Question: So I am trying to create a router. I intended to route directly to a view in the body such as..
'''
struct MyView: View {
let page: Page
var body: some View {
router(page: page)
}
}
'''
In the body I tried to declare a function...
'''
func router(page: Page) -> View
'''
which gave me the error:
'''
Protocol 'View' can only be used as a generic constraint because it has Self or associated type requirements
'''
so I then made it
'''
func router<T: View>(page: Page) -> T
'''
then in the body I used a switch statement:
'''
func router<T: View>(page: Page) -> T {
switch page {
case .page1:
return Page1()
....
}
}
'''
then Xcode recommended that I cast all returned views 'as! T'
which ultimately led me to the generic warning against generics as been below:

I search SO for this problem and there are many variants but none led to me understand why this doesn't work.
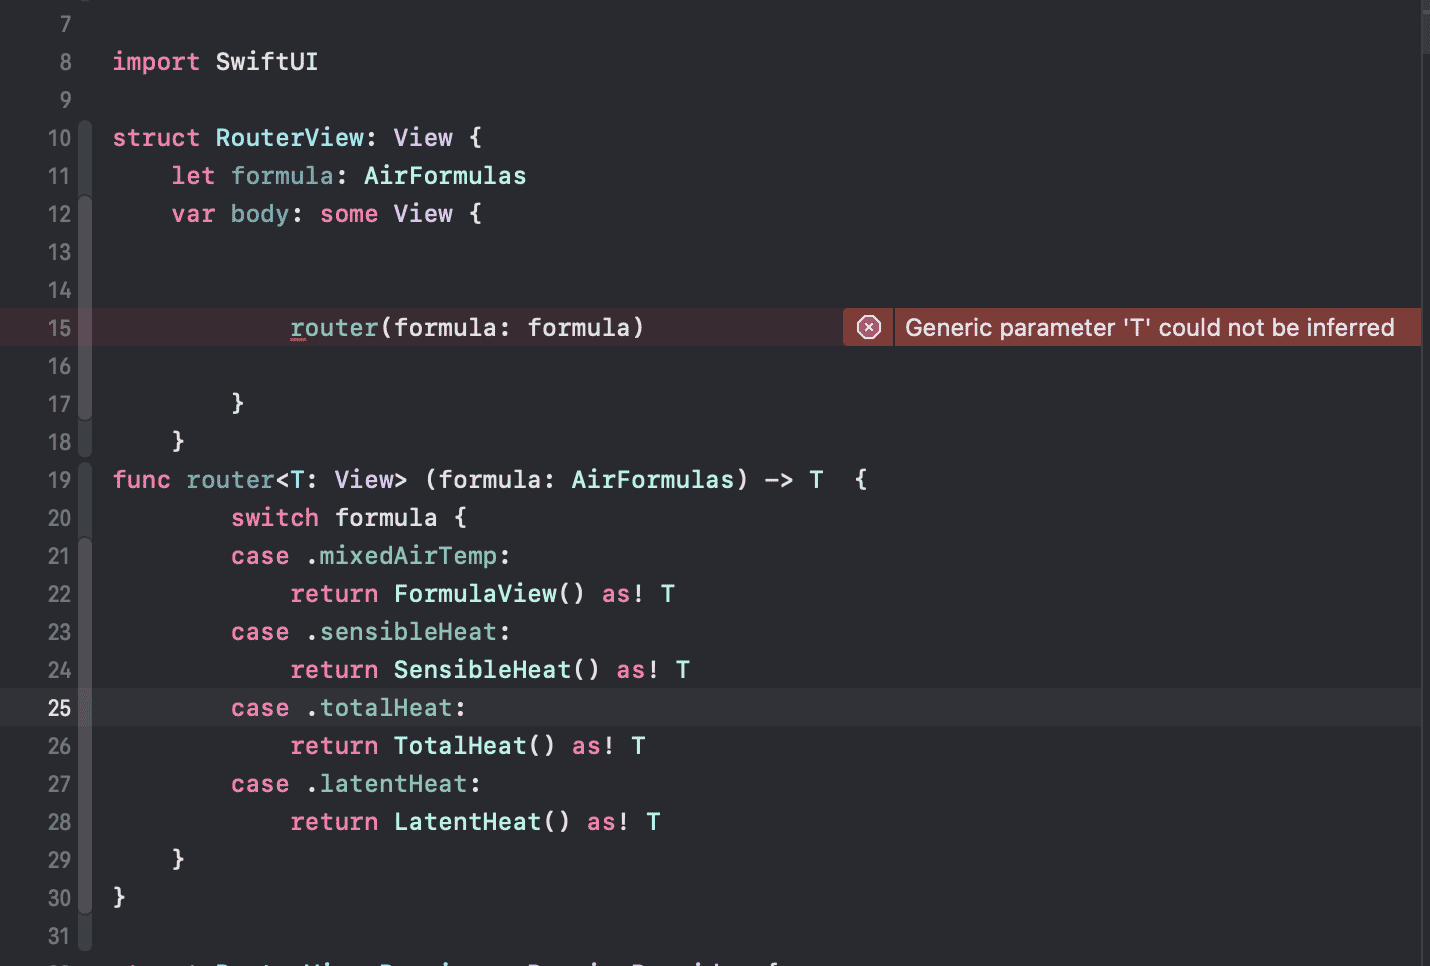
Answer: In this case, you're overcomplicating things a bit. Your router function can just return 'some View' like your other 'body' functions can:
'''
enum AirFormulas {
case formula1
case formula2
}
struct RouterView : View {
let formula : AirFormulas
var body: some View {
router(formula: formula)
}
}
@ViewBuilder func router(formula: AirFormulas) -> some View {
switch formula {
case .formula1:
Text("Hi")
case .formula2:
Image(systemName: "plus")
}
}
'''
Note a couple of things:
1. I used @ViewBuilder so that I could return a variety of View types from the function. It also means I'm not going to explicitly call return. More reading: https://swiftwithmajid.com/2019/12/18/the-power-of-viewbuilder-in-swiftui/
2. Another (uglier) way to do this is to wrap all of the returned values with AnyView and return AnyView instead of some View
Finally, why you were getting the error:
In the case of your original code, 'T' couldn't be inferred because there was nothing to infer it from. You pass an 'AirFormulas', which has no information about 'T'. And the return value can be a variety of 'View' types, but that's what we use 'some View' to achieve.